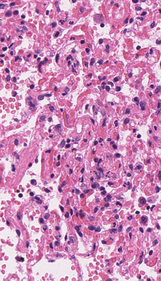
Tumor epithelial tissue: no
Tumor-associated stroma tissue: no
Normal tissue: yes